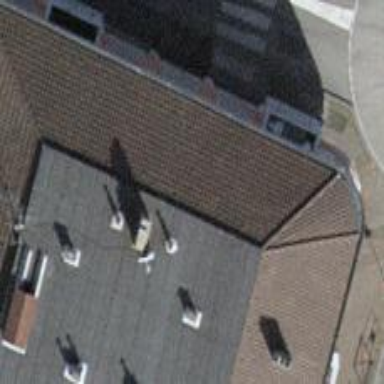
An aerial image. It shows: Roof made of roof tiles in skillion shape.